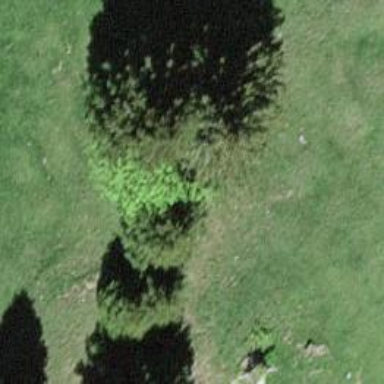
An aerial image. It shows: Needle-leaved tree in natural setting.